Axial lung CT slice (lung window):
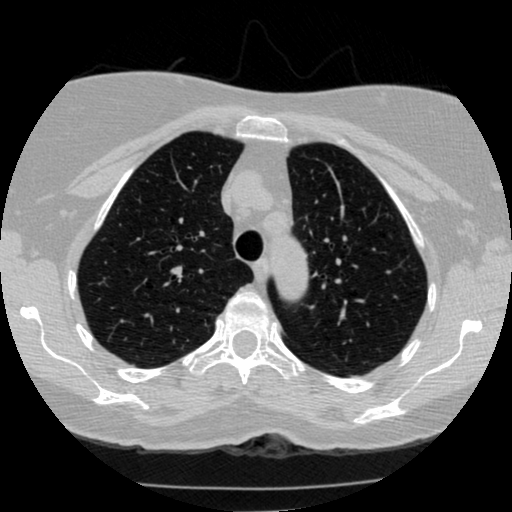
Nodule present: no